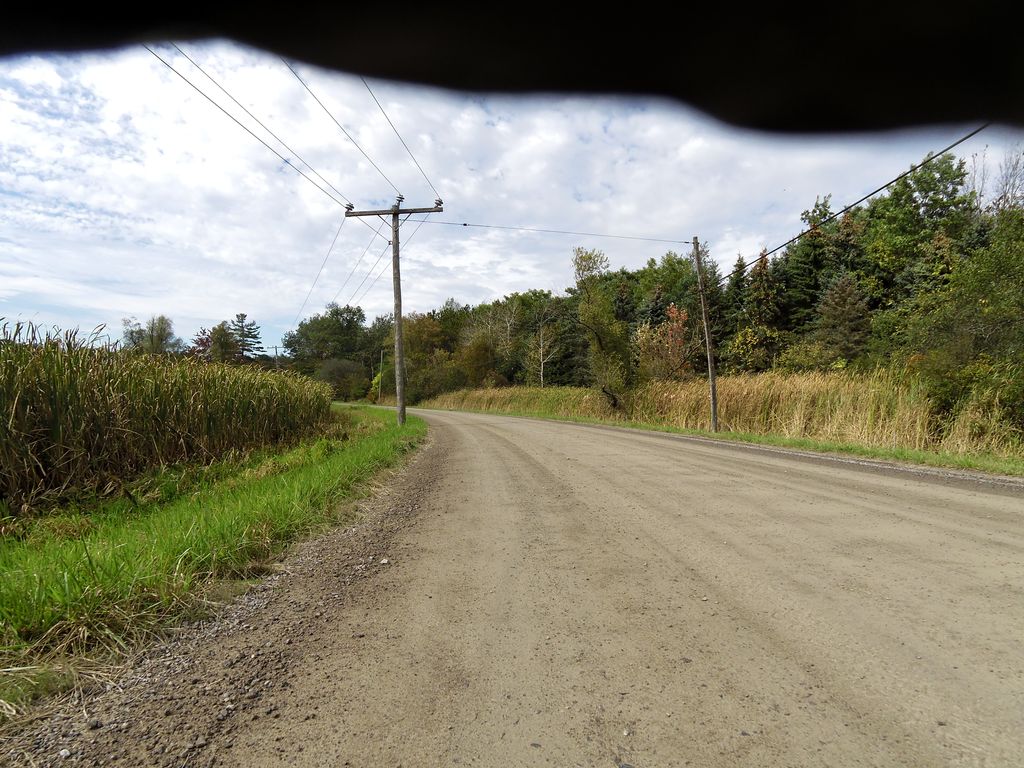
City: hamilton